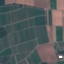
Land use / land cover: PermanentCrop